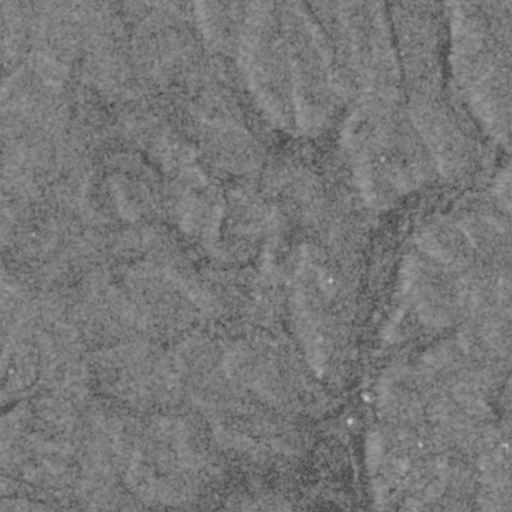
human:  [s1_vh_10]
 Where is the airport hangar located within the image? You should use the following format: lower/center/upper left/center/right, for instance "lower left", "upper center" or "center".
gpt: The airport hangar is located in the upper right of the image.
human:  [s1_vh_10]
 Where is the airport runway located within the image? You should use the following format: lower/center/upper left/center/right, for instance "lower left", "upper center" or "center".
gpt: The airport runway is located in the upper right of the image.
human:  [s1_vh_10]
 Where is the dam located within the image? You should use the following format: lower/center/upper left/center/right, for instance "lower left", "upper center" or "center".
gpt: The dam is located in the lower right of the image.
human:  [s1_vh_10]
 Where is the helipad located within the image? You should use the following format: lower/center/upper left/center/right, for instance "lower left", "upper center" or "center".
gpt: The helipad is located in the upper right of the image.
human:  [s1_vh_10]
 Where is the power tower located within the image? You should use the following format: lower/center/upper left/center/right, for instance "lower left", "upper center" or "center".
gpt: The power tower is located in the lower left of the image.
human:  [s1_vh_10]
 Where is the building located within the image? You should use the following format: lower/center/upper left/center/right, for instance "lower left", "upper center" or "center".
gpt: The building is located in the upper right of the image.
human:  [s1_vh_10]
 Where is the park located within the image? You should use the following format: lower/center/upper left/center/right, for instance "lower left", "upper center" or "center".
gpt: There is no park in the image.

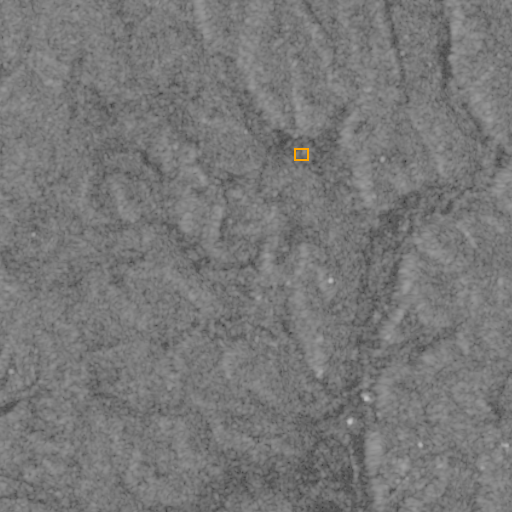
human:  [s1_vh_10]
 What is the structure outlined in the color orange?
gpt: The structure outlined in orange is a building.
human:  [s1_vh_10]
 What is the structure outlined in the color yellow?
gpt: There is no yellow outline.